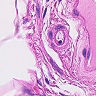
Metastatic tissue present: no